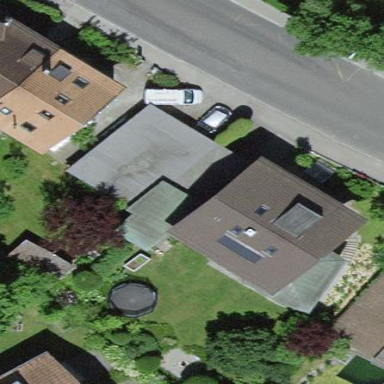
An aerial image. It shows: Garage.